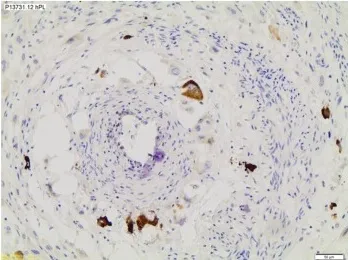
Histologic sections. HPL marking.
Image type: pathology (immunostaining)